Question: Software: Visual Web Developer 2008 Express Edition
Framework: ASP.NET 3.5
Language: C#
Book: Programming ASP.NET 3.5
I'm trying code from the book, and it doesn't create C:\CodeLocal est.txt as expected
global.asax
'''
<%@ Application Language="C#" %>
<%@ Import Namespace="System.IO" %>
<script runat="server">
void Application_Start(object sender, EventArgs e)
{
// Code that runs on application startup
Application["strStartMsg"] = "The application has started.";
string[] Books = {"SciFi","Fiction","Computers","History","Religion"};
Application["arBooks"] = Books;
WriteFile("Application Starting");
}
void Application_End(object sender, EventArgs e)
{
// Code that runs on application shutdown
Application["strEndMsg"] = "The application is ending.";
WriteFile("Application Ending");
}
void WriteFile(string strText) {
StreamWriter writer = new StreamWriter(@"C:\CodeLocal est.txt",true);
string str;
str = DateTime.Now.ToString() + " " + strText;
writer.WriteLine(str);
writer.Close();
}
</script>
'''
Demo.aspx.cs
'''
public partial class ApplicationStateDemo : System.Web.UI.Page
{
protected void Page_Load(object sender, EventArgs e)
{
StringBuilder sb = new StringBuilder();
sb.AppendFormat("{0}<br/>",(string)Application["strStartMsg"]);
sb.AppendFormat("{0}<br/>", (string)Application["strEndMsg"]);
string[] arTest = (string[])Application["arBooks"];
sb.AppendFormat("{0}<br/>",arTest[1].ToString());
lblText.Text = sb.ToString();
}
}
'''
When I run the code my browser looks like this

But when I close the browser to stop execution, there is no test.txt created
The code looks correct, why isn't this working?
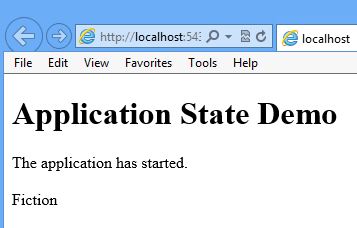
Answer: Are you looking for the Session_Start and End event handlers?
The application doesnt end (and the Application_End event handler doesnt get called) when the browser is closed. The app pool has to be told to wind down in a gracious manner. This happens when the app pool recycles or shuts down after a period of inactivity.